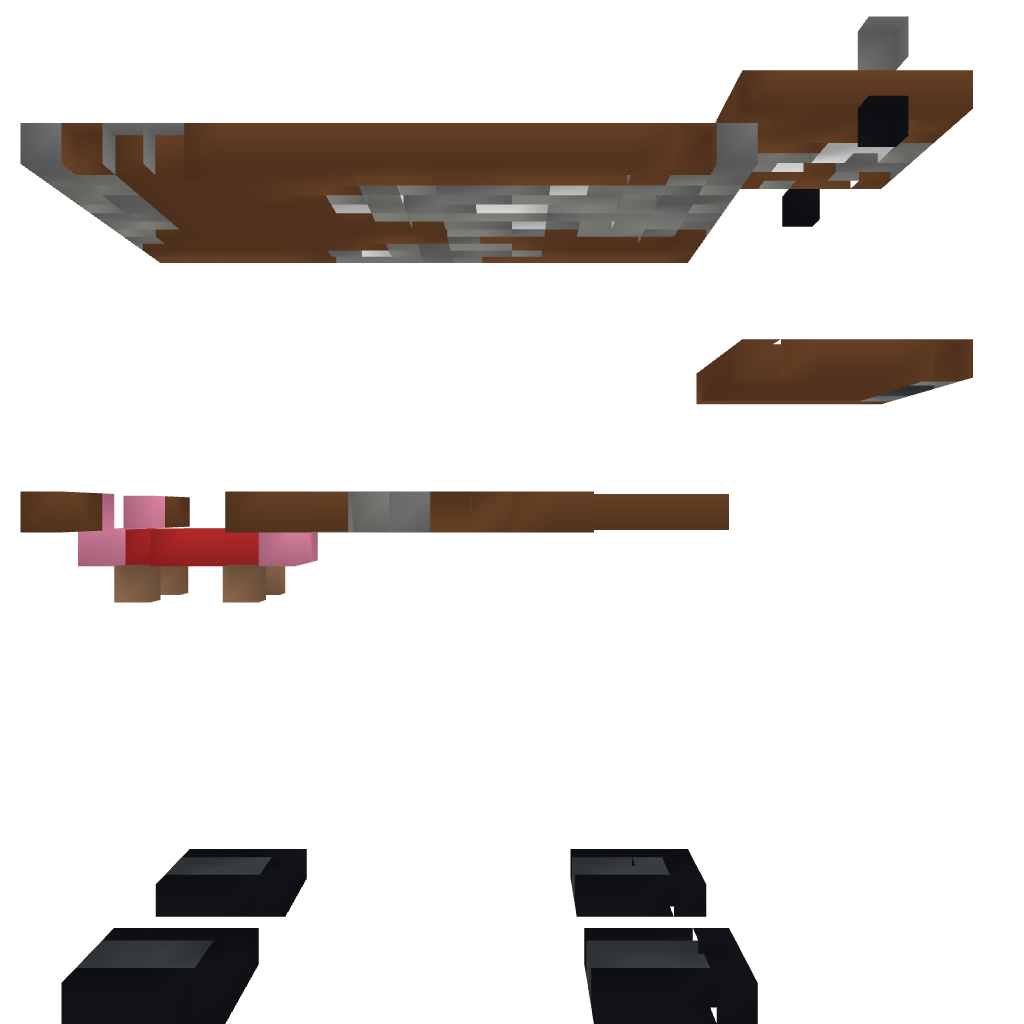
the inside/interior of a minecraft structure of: It's a Cow.